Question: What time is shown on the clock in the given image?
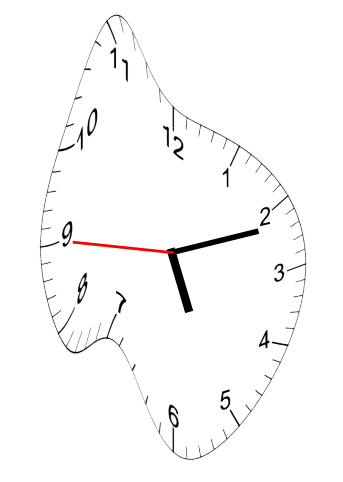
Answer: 05:11:45